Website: home-depot
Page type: payment
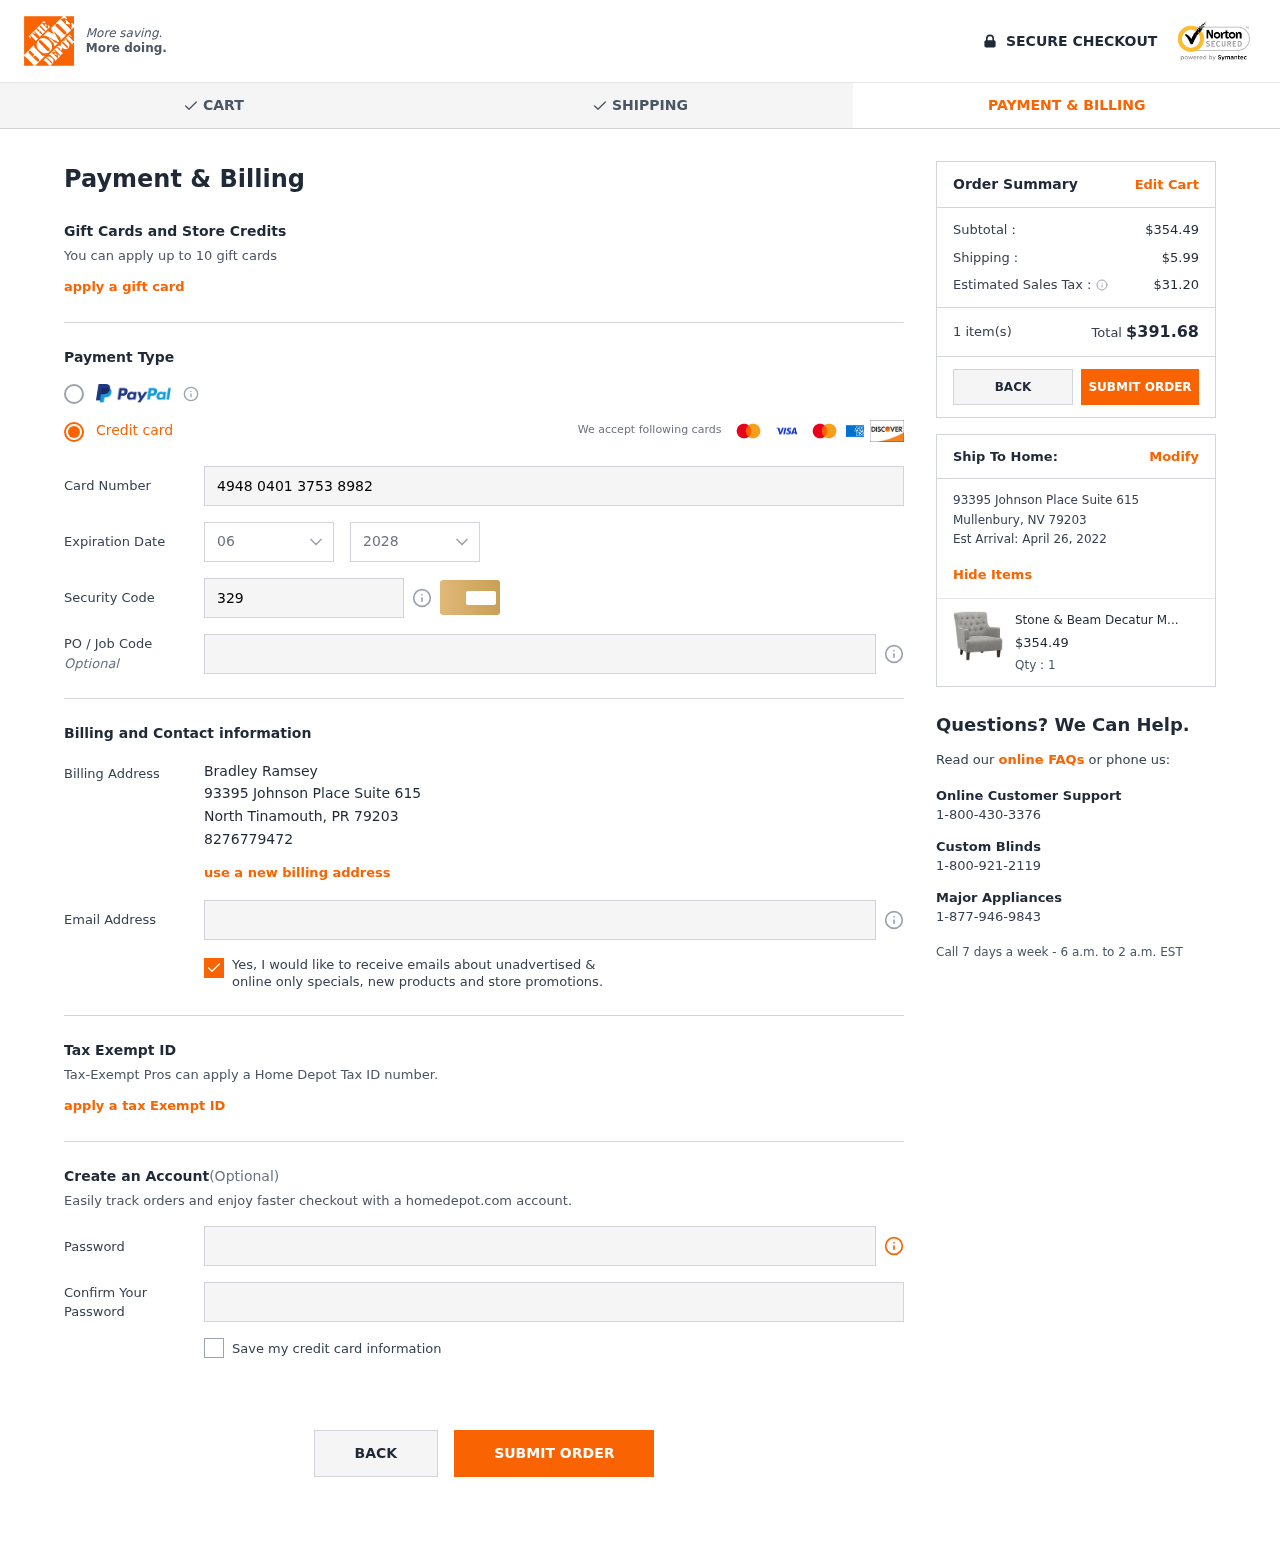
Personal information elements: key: PII_CARD_CVV
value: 329
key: PII_CARD_EXPIRY_MONTH
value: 06
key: PII_CARD_EXPIRY_YEAR
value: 28
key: PII_CARD_NUMBER
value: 4948 0401 3753 8982
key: PII_CITY
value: North Tinamouth
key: PII_CITY2
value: Mullenbury
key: PII_EMAIL
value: bradley_ramsey@hotmail.com
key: PII_FULLNAME
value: Bradley Ramsey
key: PII_PHONE
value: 8276779472
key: PII_POSTCODE
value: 79203
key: PII_POSTCODE2
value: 79203
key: PII_STATE_ABBR
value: PR
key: PII_STATE_ABBR2
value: NV
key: PII_STREET
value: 93395 Johnson Place Suite 615
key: PII_STREET2
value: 93395 Johnson Place Suite 615
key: PII_POSTCODE_FULL
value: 79203
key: PII_POSTCODE_NUMERIC
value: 79203
Product elements: key: PRODUCT1_NAME
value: Stone & Beam Decatur Modern Tufted Accent Chair
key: PRODUCT1_PRICE
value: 354.49
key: PRODUCT1_QUANTITY
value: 1
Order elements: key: ORDER_SUBTOTAL
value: $354.49
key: ORDER_SHIPPING_COST
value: $5.99
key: ORDER_TAX
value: $31.20
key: ORDER_NUM_ITEMS
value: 1 item(s)
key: ORDER_TOTAL
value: $391.68
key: ORDER_DELIVERY_DATE
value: April 26, 2022